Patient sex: F
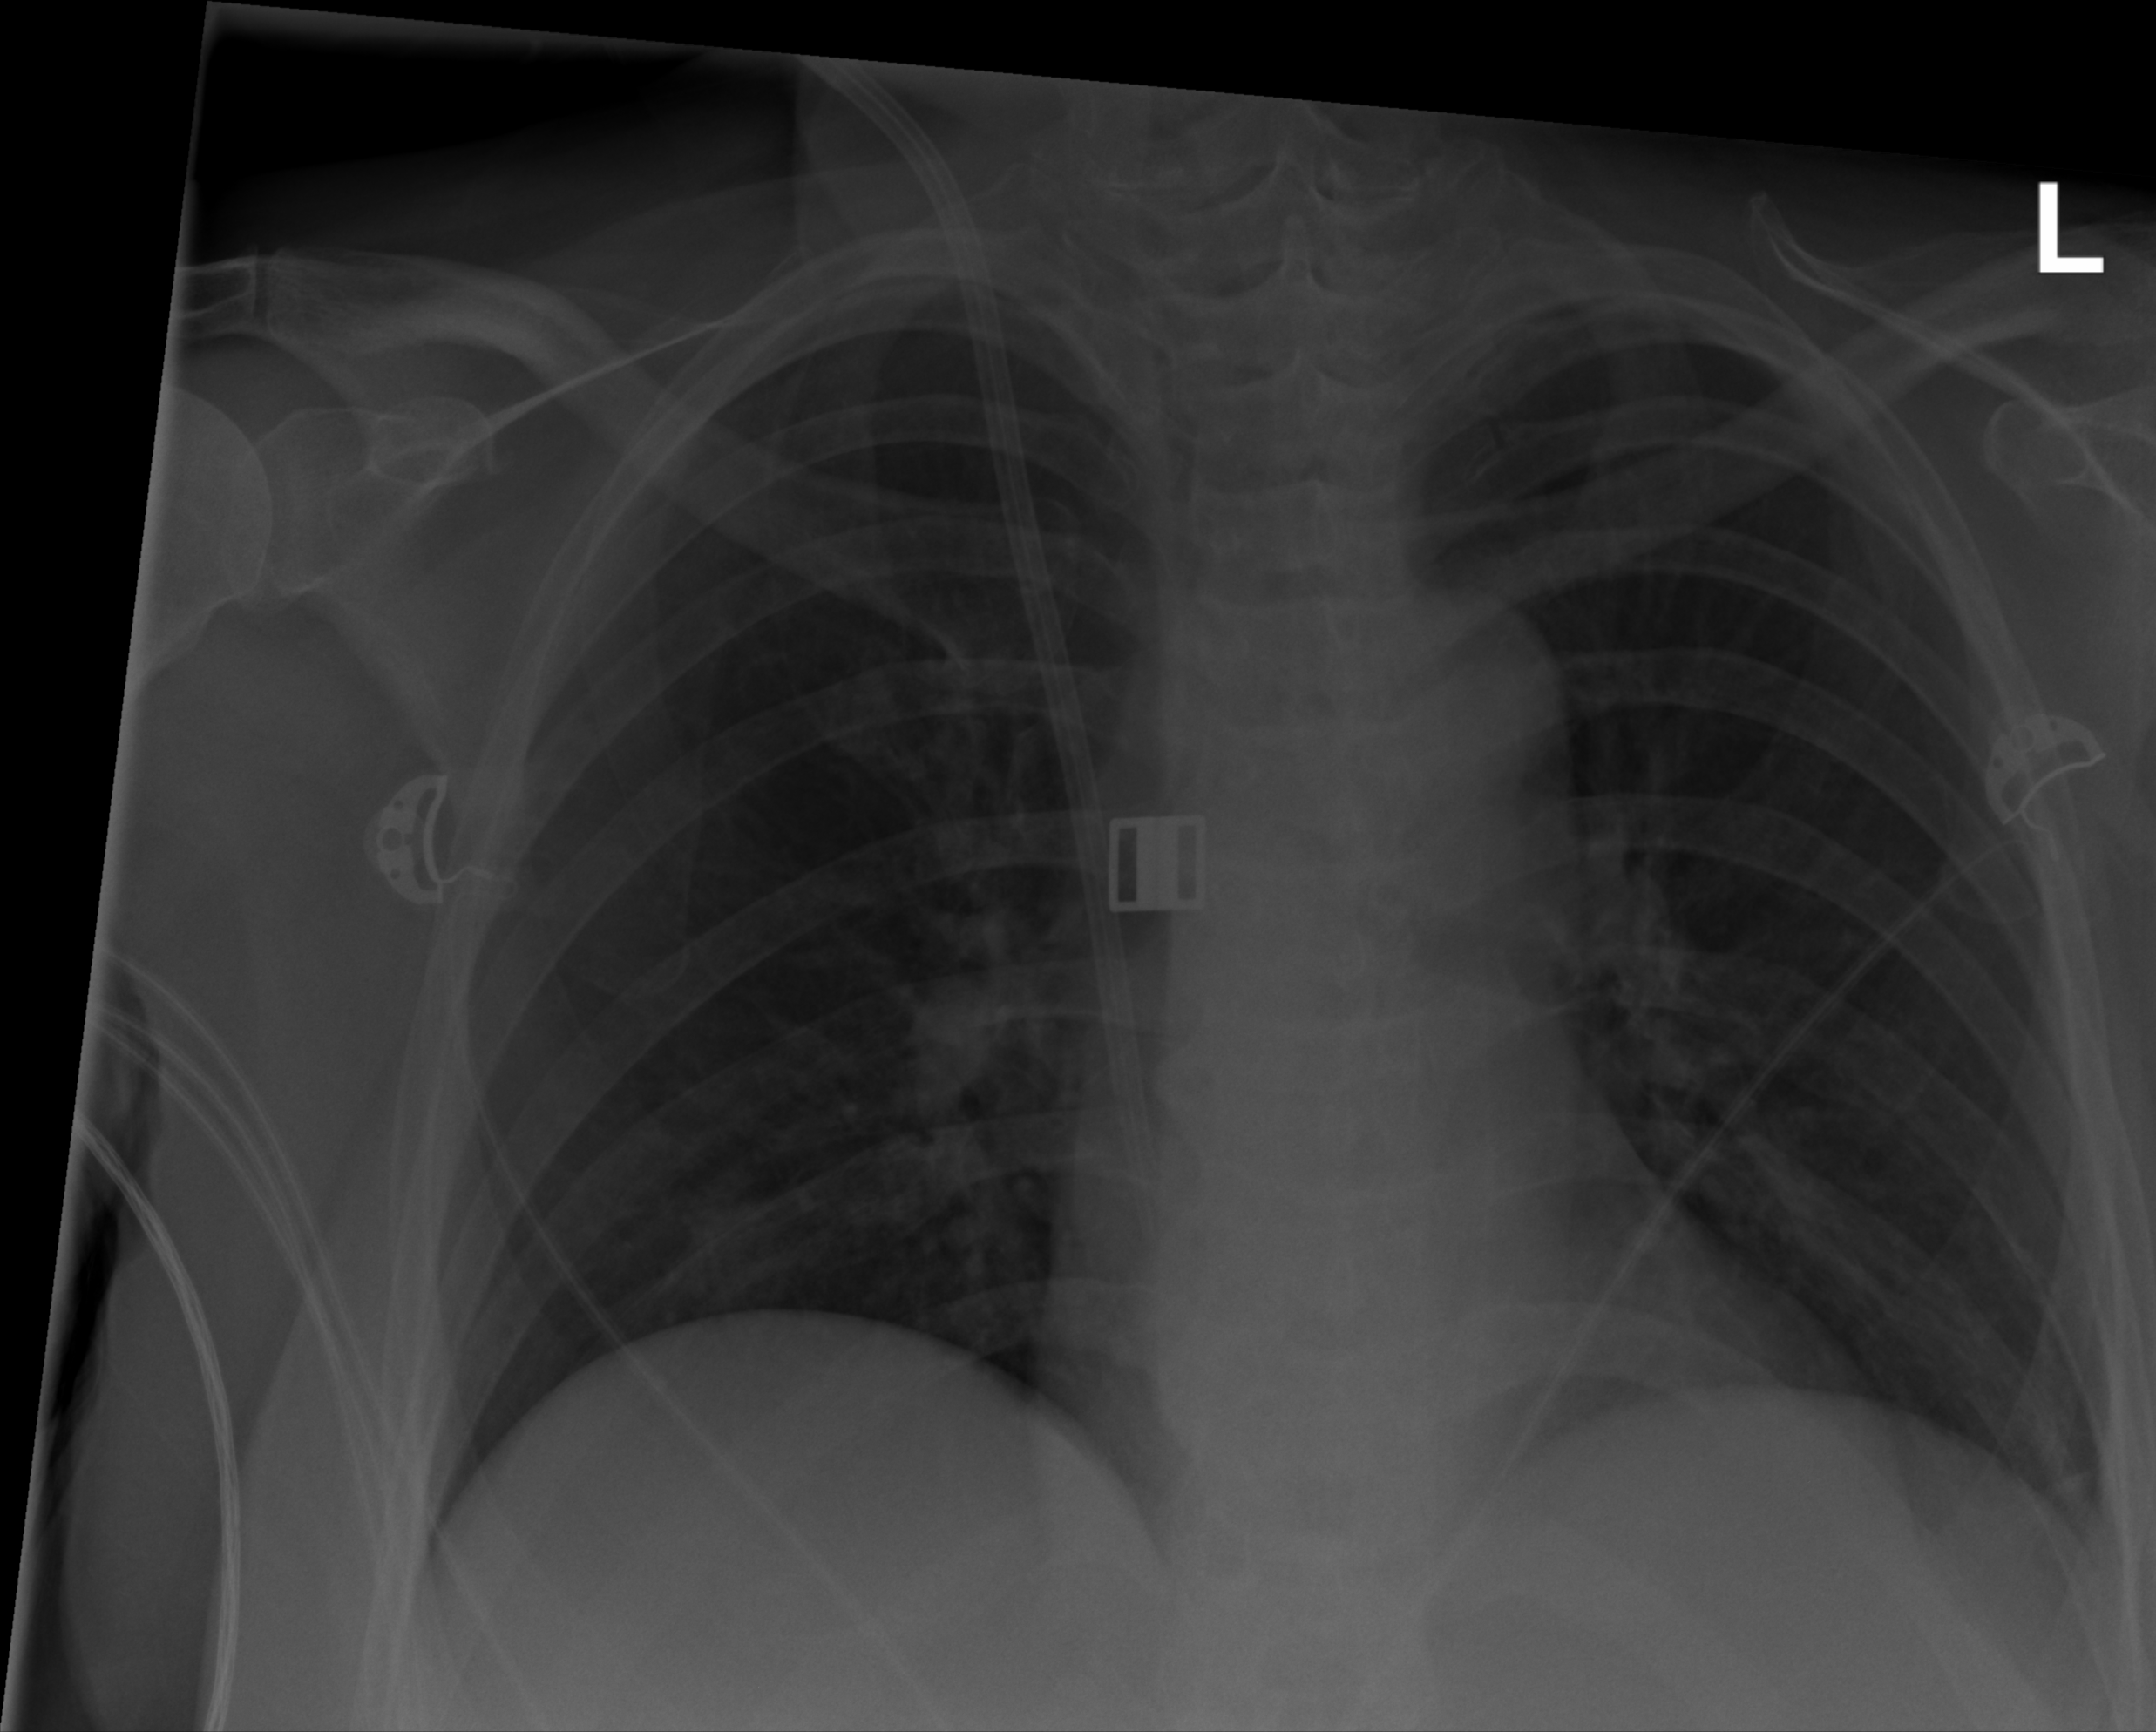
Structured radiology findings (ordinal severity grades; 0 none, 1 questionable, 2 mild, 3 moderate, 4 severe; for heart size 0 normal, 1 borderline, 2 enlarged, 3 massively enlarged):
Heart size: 0
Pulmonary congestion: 0
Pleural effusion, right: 0
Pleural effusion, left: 1
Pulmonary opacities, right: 0
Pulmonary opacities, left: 0
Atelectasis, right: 0
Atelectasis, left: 2